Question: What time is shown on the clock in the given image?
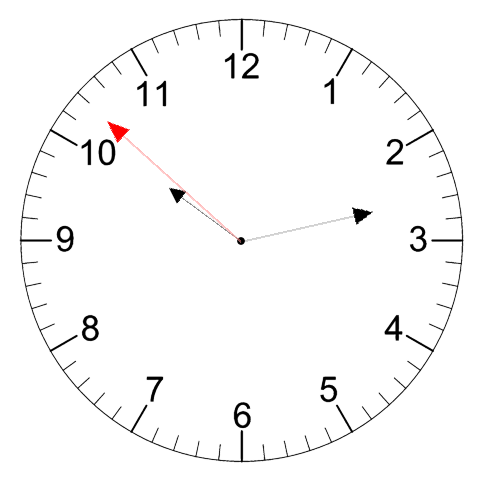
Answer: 10:12:52